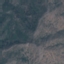
Land use / land cover: HerbaceousVegetation